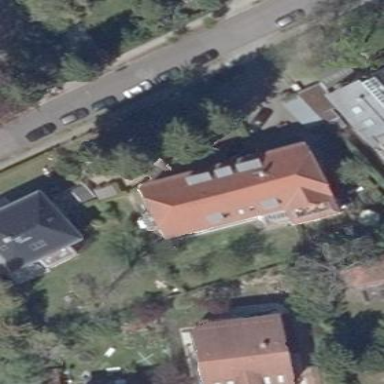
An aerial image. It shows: Residential building with half-hipped roof shape.